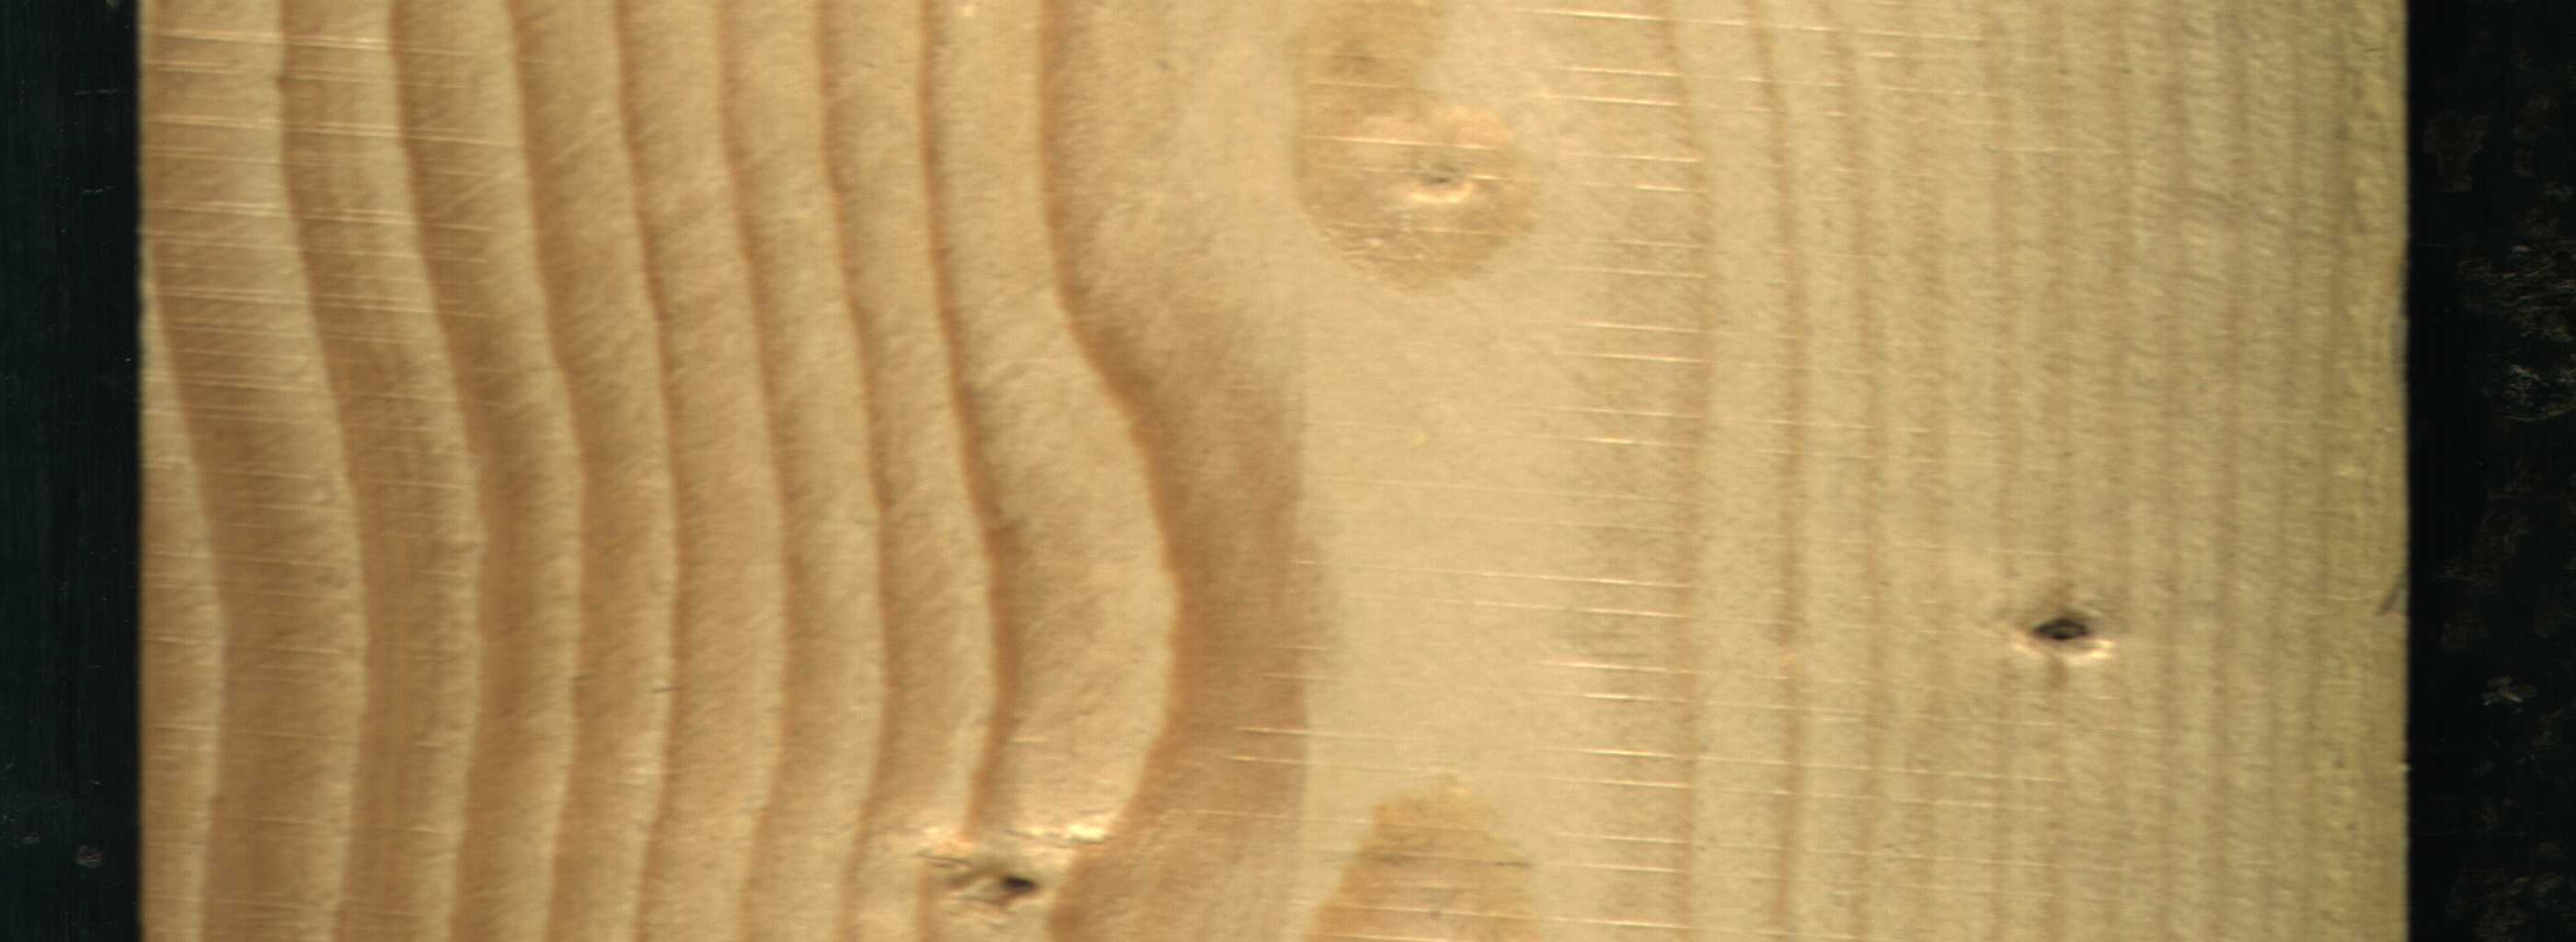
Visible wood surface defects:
Dead_Knot
Live_Knot